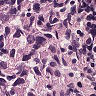
Metastatic tissue present: yes